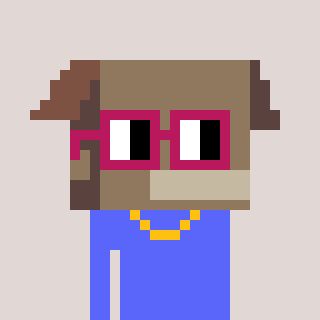
a pixel art character with square dark red glasses, a box-shaped head and a purple-colored body on a warm background